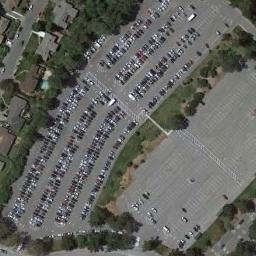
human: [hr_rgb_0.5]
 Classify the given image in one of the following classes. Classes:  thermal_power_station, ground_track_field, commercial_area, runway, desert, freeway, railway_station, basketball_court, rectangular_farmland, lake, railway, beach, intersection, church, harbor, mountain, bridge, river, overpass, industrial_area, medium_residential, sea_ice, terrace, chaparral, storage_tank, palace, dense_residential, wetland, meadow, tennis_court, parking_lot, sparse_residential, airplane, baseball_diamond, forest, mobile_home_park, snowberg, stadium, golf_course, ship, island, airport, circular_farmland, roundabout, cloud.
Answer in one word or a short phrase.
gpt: parking_lot